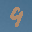
Label: 9